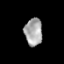
Tissue: prostate
Cell type: T cells
Senescence score: 0.3401
Nuclear area (px): 477
Mean DAPI intensity: 166.633